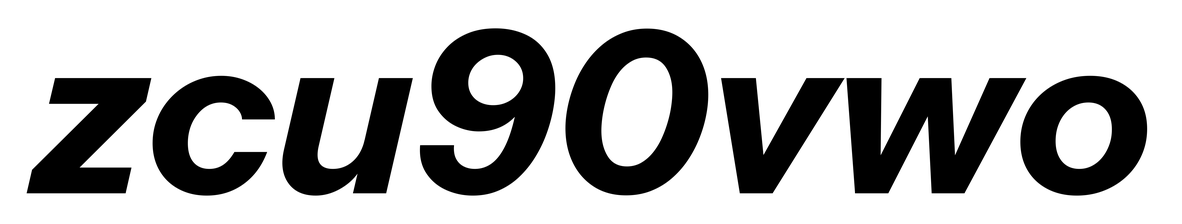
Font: InstrumentSans-Italic_Bold_Italic